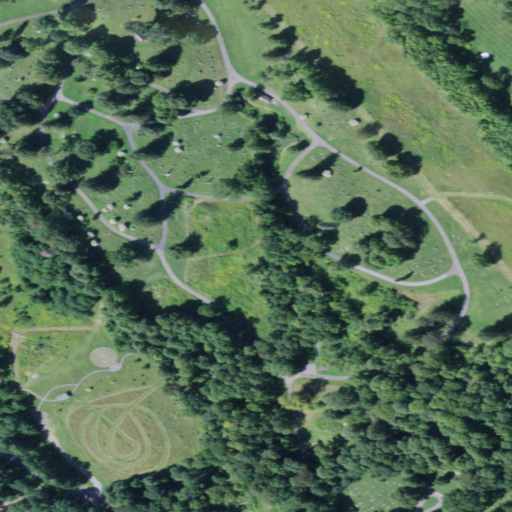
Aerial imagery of mountain in New York named Sunset Hill containing deciduous forest, open development, grassland, mixed forest, pasture, shrub, and evergreen forest